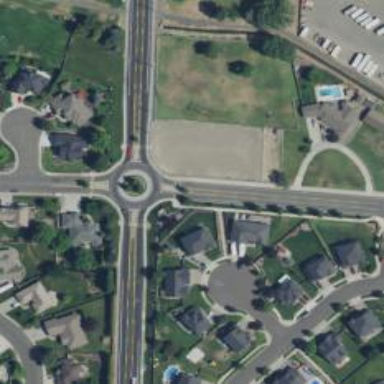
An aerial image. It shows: Secondary road leading to roundabout.